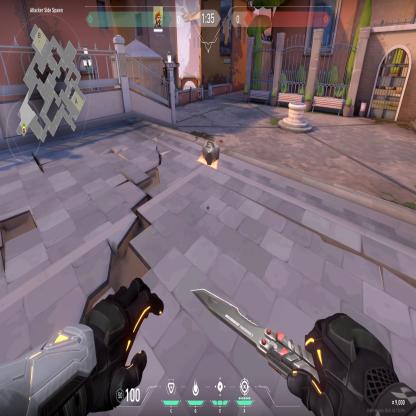
Label: dropped spike